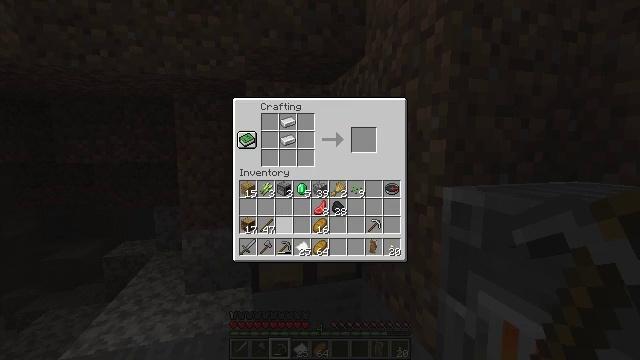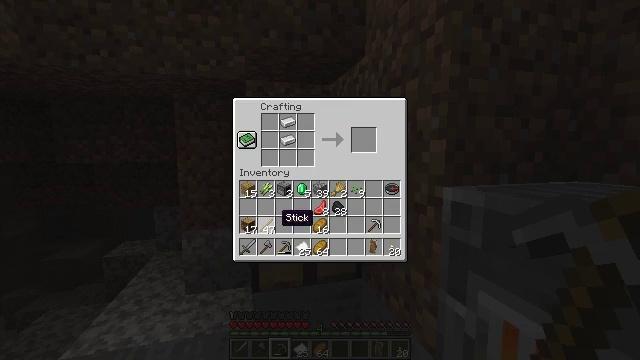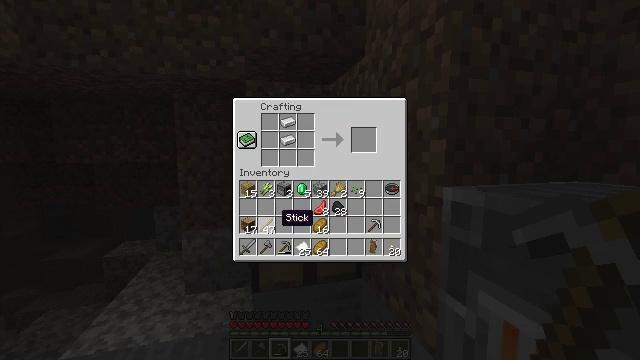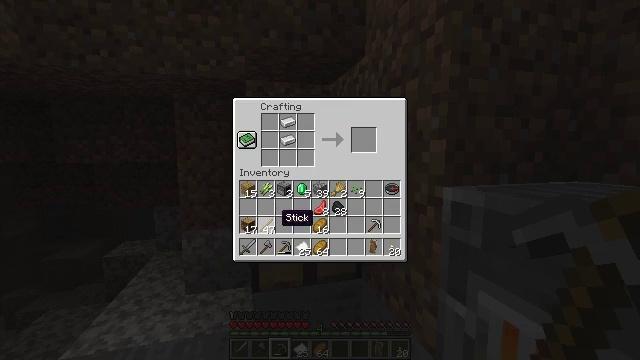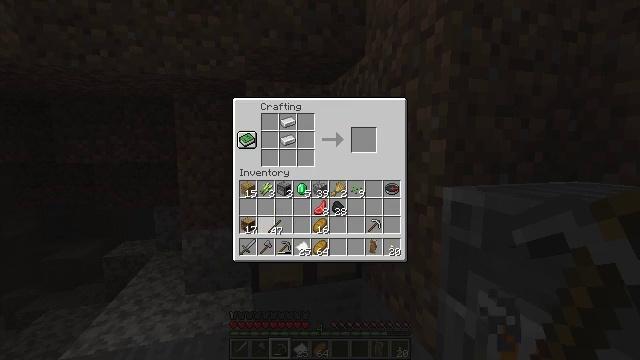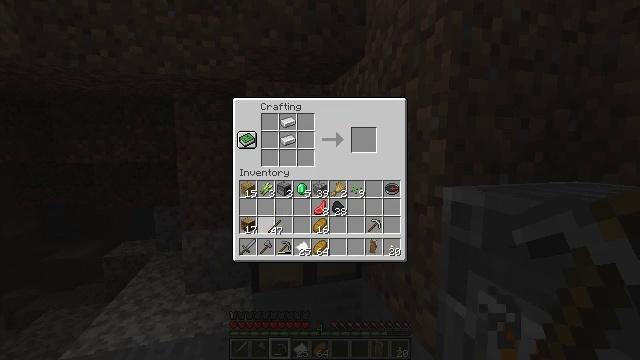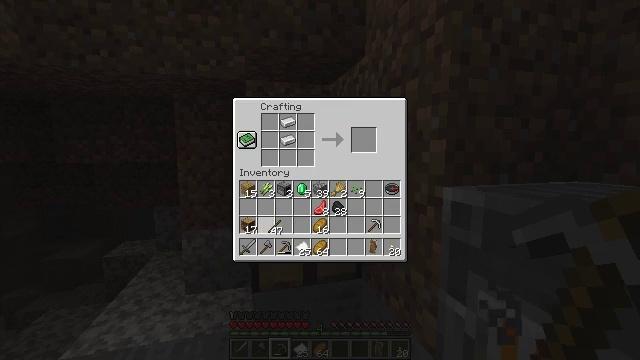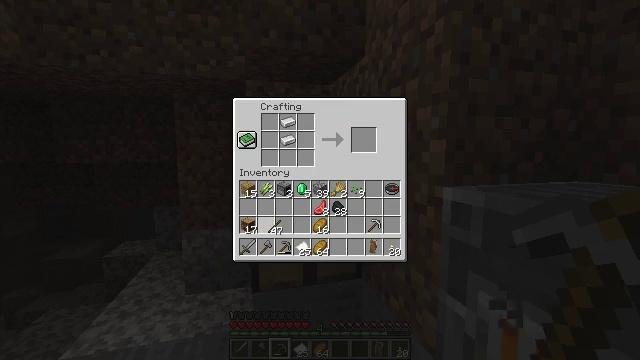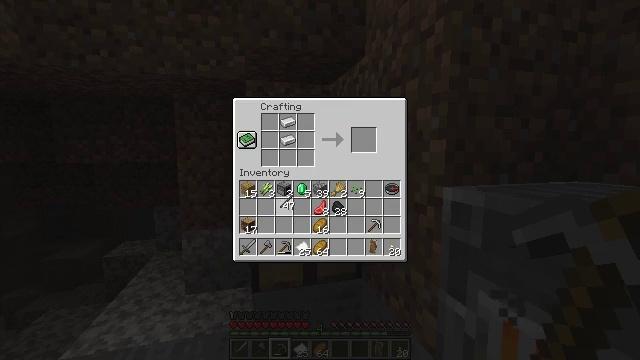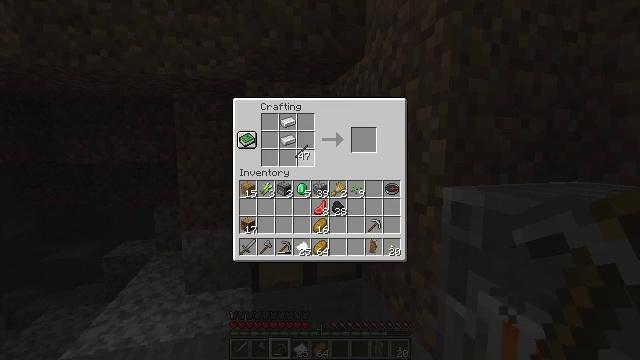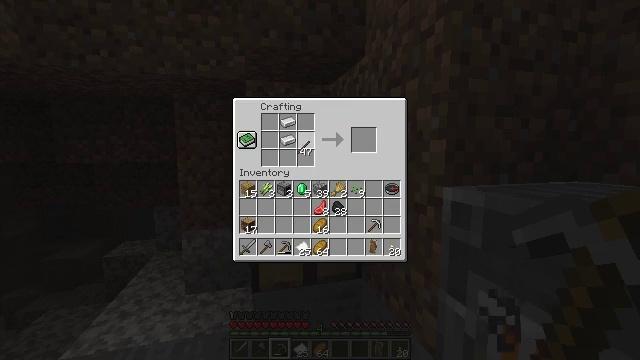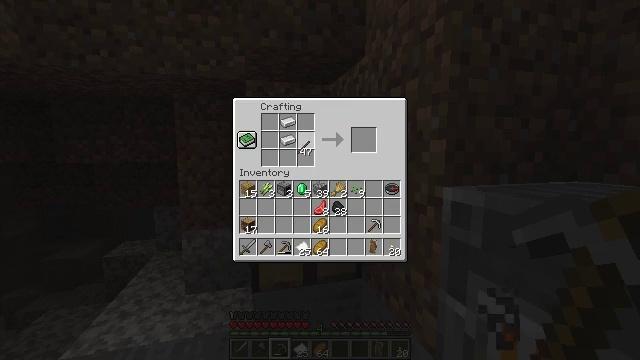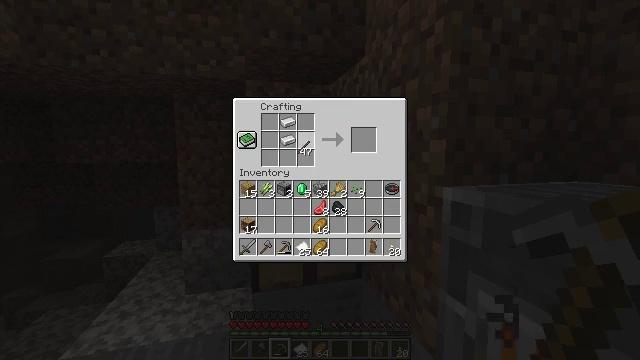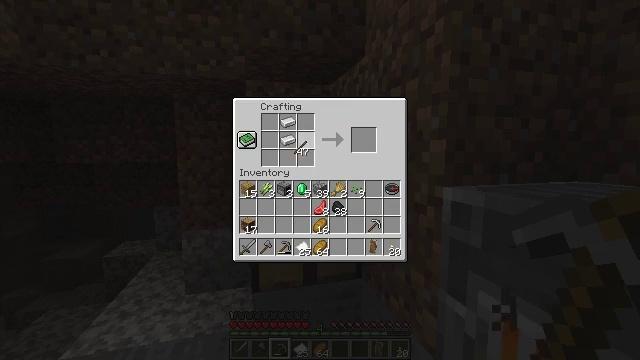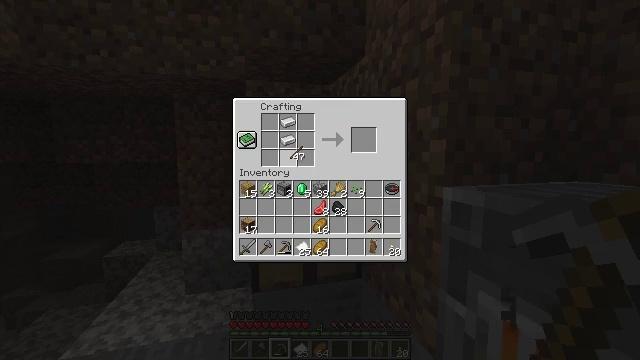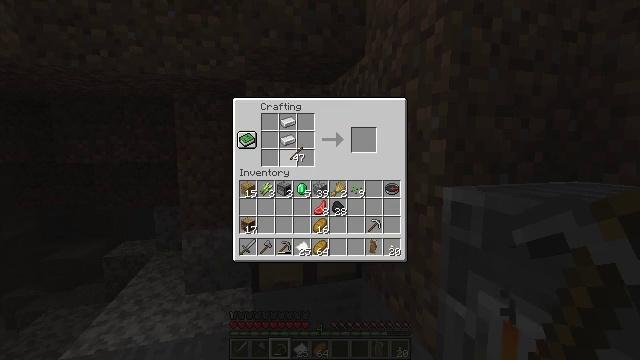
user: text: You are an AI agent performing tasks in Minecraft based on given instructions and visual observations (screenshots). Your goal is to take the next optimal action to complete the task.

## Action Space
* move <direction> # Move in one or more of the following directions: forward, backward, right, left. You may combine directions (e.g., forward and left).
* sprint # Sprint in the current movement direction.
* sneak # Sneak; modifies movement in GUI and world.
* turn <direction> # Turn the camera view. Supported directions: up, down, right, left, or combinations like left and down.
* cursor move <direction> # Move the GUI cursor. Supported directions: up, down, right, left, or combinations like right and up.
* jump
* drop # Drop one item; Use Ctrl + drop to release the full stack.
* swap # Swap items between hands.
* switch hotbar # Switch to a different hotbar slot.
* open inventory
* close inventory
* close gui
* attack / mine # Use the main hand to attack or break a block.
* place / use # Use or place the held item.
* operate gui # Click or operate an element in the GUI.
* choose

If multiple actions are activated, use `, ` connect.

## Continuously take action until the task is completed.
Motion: motion action
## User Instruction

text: Craft the iron sword.
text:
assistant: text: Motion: no_op
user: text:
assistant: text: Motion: no_op
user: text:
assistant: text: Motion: no_op
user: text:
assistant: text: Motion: operate gui
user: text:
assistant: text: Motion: operate gui
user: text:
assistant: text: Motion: no_op
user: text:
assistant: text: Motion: no_op
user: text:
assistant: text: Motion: cursor move right and up
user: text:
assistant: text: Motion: cursor move right and up
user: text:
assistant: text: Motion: no_op
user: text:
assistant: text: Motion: no_op
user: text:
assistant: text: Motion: no_op
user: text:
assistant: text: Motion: no_op
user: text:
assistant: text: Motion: no_op
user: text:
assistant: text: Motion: no_op
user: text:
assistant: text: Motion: no_op
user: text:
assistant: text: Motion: no_op
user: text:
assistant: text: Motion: choose
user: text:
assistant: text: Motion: choose
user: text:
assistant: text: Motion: no_op
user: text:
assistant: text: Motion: no_op
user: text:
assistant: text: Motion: cursor move left and down
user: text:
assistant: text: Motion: cursor move down
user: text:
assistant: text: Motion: cursor move left and down
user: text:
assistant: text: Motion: cursor move left and down
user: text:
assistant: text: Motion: no_op
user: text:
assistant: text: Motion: no_op
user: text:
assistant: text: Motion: no_op
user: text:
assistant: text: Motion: no_op
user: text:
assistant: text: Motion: no_op